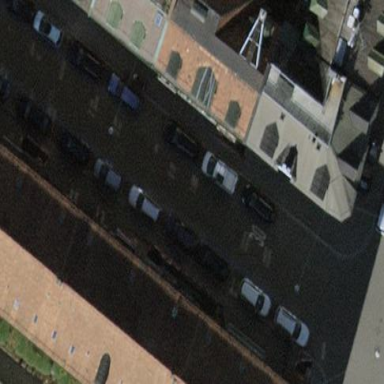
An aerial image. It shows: Parking lane designated for parking.